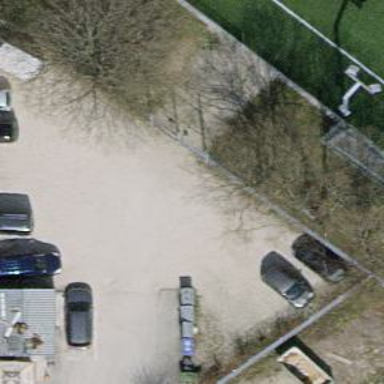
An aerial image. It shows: Gate.